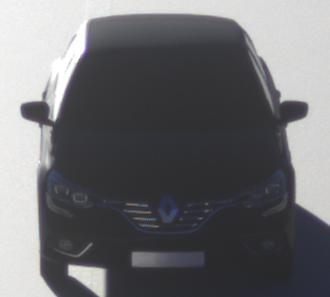
Make: Renault
Model: Mégane ENERGY TCe 100
Detailed model: Mégane (IV)
Model produced from: 2016/03
Model produced until: 2018/08
Doors: 5
Color: black
Road condition: dry road
Daytime: sunrise or sunset
Contrast: high contrast